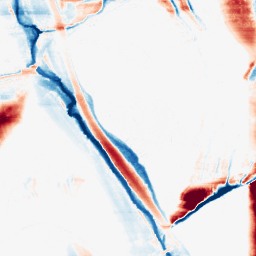
Category: morphological
Decomposition family: morphological_ellipse
Decomposition parameters: operation: average
width: 5
height: 50
Upsampling method: sinc_hamming
Upsampling parameters: scale: 2
kernel_size: 4
Upsampling scale: 2